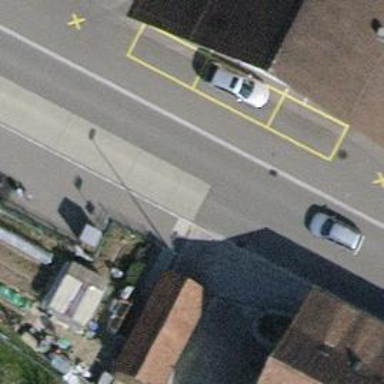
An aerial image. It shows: Bus stop with platform for public transport.